Interaction volume radius: 5 \u00c5
Interaction volume height: 15 \u00c5
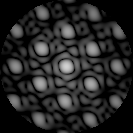
Disorder parameter: 0.1333